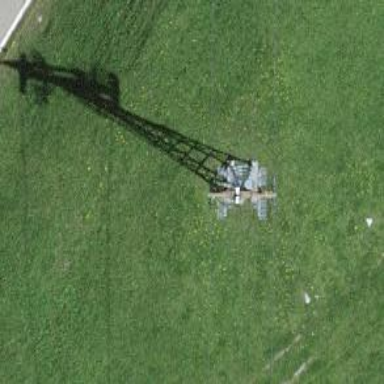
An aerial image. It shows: Chair lift.